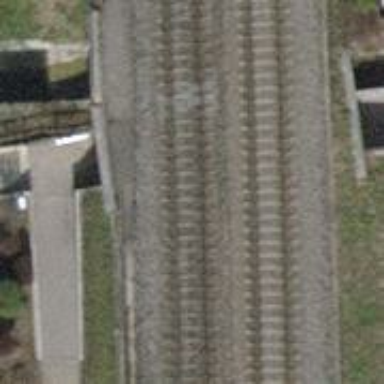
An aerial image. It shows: Railway bridge with electrified tracks and single contact line.